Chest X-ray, AP view. Patient: 30 years old, sex M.
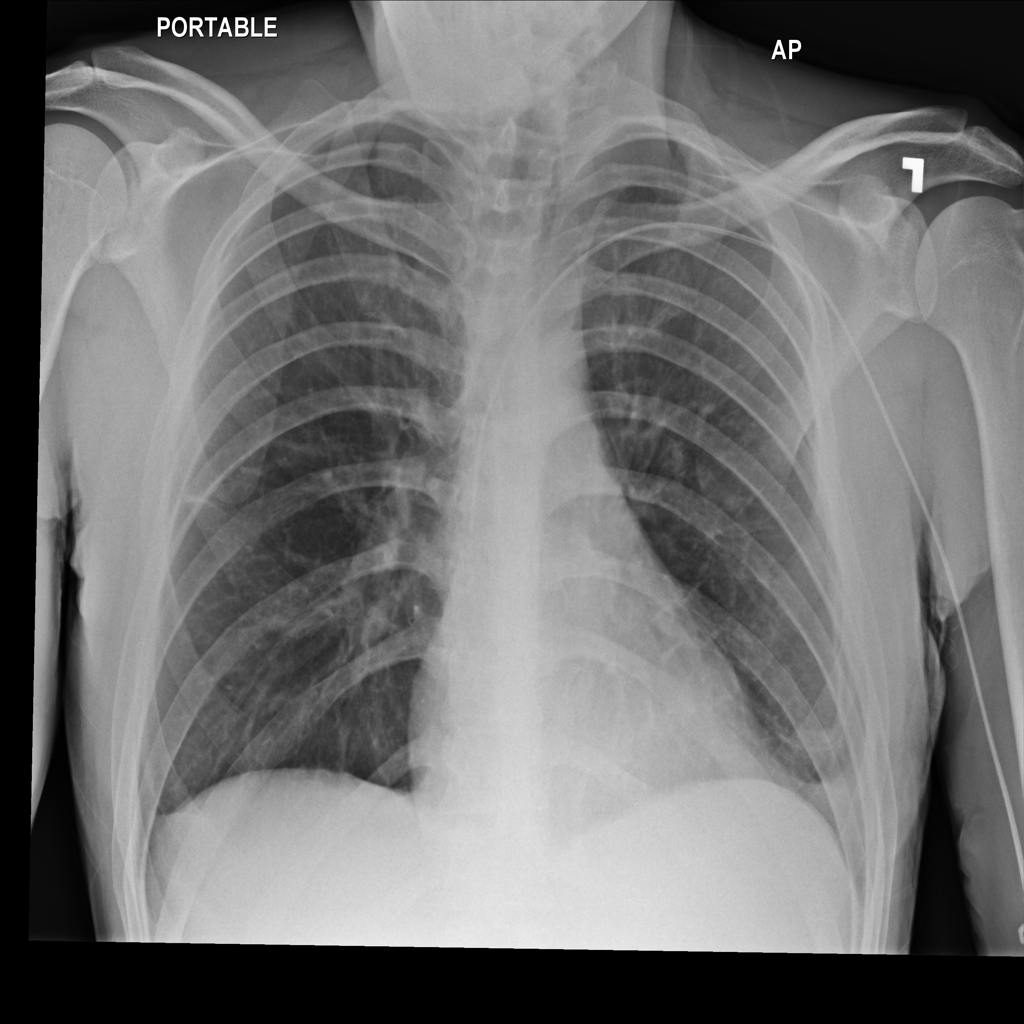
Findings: No Finding